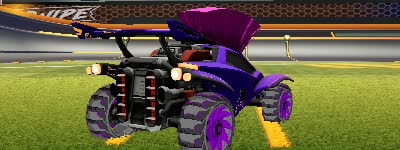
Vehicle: octane